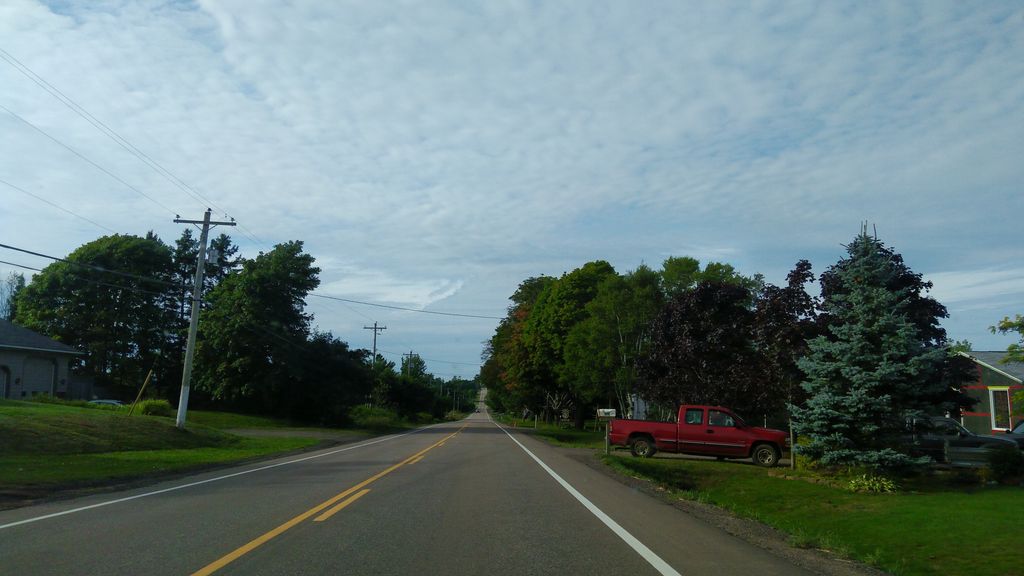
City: charlottetown